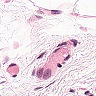
Metastatic tissue present: no